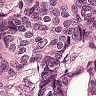
Metastatic tissue present: yes